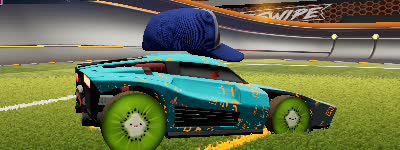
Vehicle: breakout